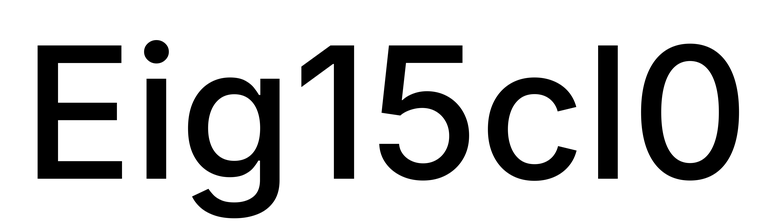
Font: Inter_Medium